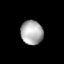
Tissue: lung
Cell type: T cells
Senescence score: 0.2338
Nuclear area (px): 526
Mean DAPI intensity: 173.941